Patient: sex F, age 69
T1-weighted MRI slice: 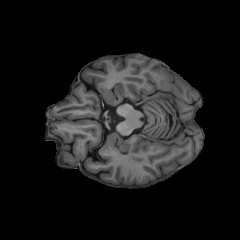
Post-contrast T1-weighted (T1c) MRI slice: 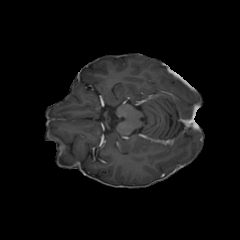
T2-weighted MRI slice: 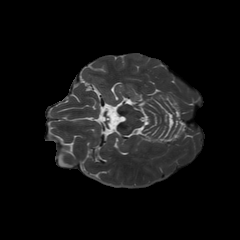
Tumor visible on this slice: no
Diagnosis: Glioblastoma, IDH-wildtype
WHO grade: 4